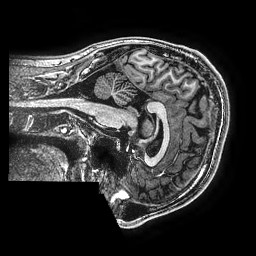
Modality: T1w
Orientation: sagittal
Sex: male
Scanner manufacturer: ge
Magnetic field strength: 3 T
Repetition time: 0.00766 s
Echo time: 0.003476 s